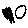
Label: moon